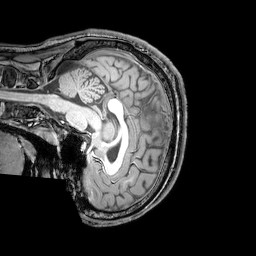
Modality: T1w
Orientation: sagittal
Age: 25
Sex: male
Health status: healthy
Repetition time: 0.081 s
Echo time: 0.037 s